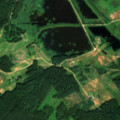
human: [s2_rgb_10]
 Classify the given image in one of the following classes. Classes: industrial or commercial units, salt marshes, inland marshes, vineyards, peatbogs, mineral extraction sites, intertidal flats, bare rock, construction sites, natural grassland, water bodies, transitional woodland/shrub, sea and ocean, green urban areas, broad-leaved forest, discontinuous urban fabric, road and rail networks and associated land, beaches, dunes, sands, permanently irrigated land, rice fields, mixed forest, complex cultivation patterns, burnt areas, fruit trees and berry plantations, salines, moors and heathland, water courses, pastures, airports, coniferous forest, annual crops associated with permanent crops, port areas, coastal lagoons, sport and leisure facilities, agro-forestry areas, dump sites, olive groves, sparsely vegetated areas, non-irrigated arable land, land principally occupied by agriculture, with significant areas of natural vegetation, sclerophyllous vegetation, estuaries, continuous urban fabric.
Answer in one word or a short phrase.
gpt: pastures, complex cultivation patterns, land principally occupied by agriculture, with significant areas of natural vegetation, broad-leaved forest, coniferous forest, mixed forest, water bodies